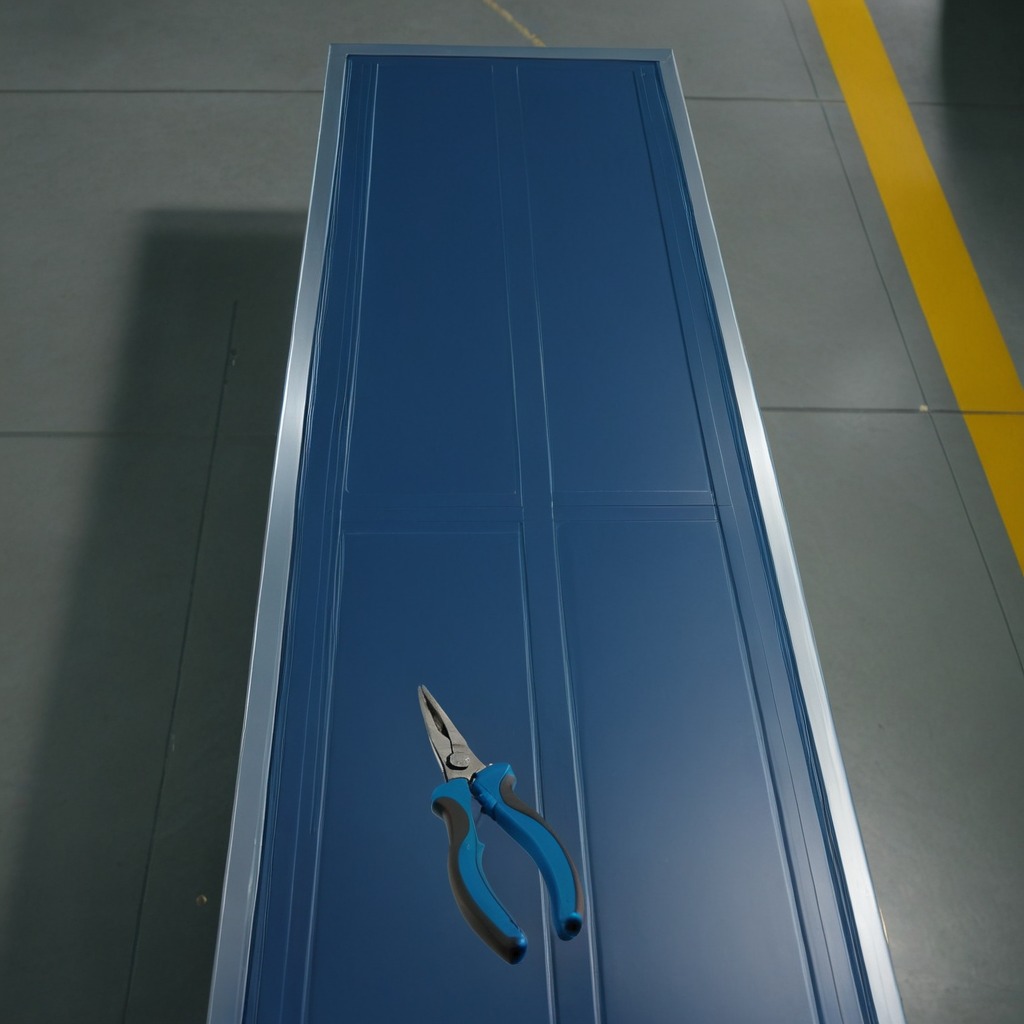
A plier is lying on the toolbox surface in an airplane hangar workshop.